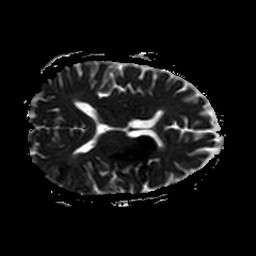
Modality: ADC
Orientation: axial
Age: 53
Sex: male
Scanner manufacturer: philips
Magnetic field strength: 3 T
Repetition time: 3.078 s
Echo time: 0.076 s